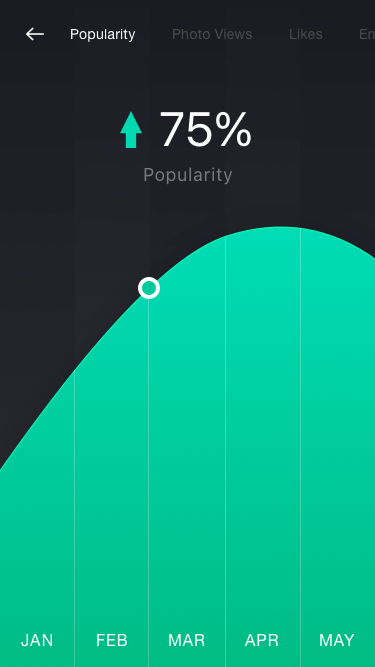
Text in this UI design:
JAN
FEB
MAR
APR
MAY
Popularity
Photo Views
Likes
Engagement
Popularity
75%